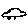
Label: car